Question: thanks for your help in advance. i am working with the getQuote function in the quantmod package, which returns the following data frame:

is there a way to modify all the dates in the first column to exclude the time stamp, while retaining the data frame structure? i just want the "YYYY-MM-DD" in the first column. i know that if it was a vector of dates, i would use substr(df[,1],1,10). i have also looked into the apply function, with: apply(df[,1],1,substr,1,10).
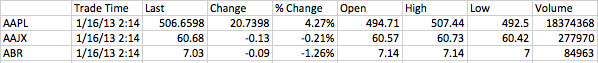
Answer: Another option not mentioned yet:
'''
tt <- getQuote("AAPL")
trunc(tt[,1], units='days')
'''
This returns the date in 'POSIXlt'. You can wrap it in 'as.POSIXct', if you want.